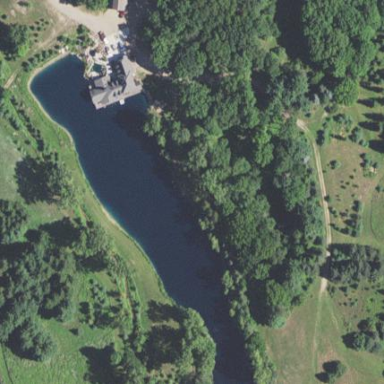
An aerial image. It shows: Serene pond surrounded by nature.